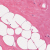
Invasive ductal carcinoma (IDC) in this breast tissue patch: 0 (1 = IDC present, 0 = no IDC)